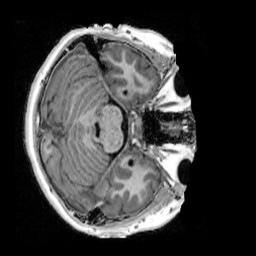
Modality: UNIT1_denoised
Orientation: axial
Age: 11
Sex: female
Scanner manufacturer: siemens
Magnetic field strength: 3 T
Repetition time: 4 s
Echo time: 0.00303 s